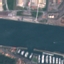
Land use / land cover: River